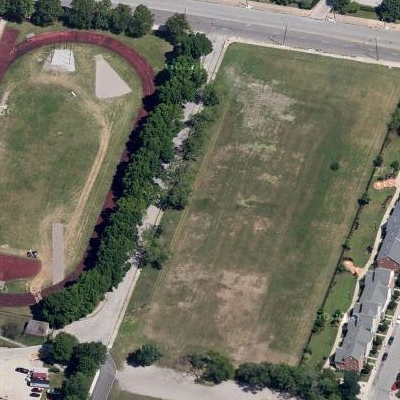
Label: Grass